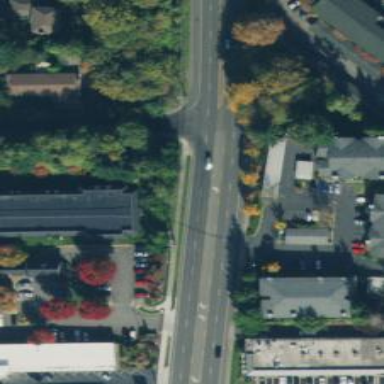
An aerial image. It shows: Primary highway with separate asphalt sidewalk.